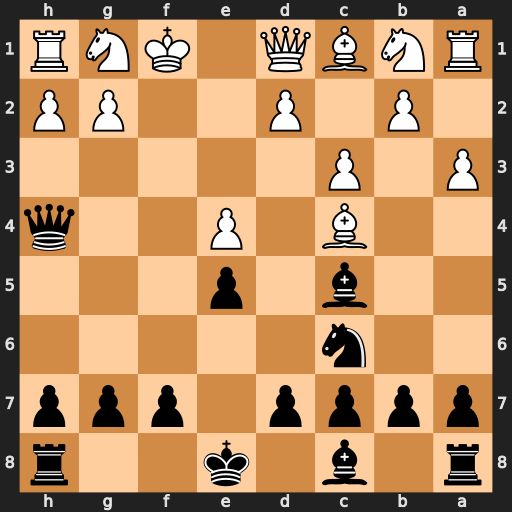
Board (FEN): r1b1k2r/pppp1ppp/2n5/2b1p3/2B1P2q/P1P5/1P1P2PP/RNBQ1KNR
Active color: b
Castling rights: kq
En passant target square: -
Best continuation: Qf2#